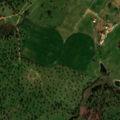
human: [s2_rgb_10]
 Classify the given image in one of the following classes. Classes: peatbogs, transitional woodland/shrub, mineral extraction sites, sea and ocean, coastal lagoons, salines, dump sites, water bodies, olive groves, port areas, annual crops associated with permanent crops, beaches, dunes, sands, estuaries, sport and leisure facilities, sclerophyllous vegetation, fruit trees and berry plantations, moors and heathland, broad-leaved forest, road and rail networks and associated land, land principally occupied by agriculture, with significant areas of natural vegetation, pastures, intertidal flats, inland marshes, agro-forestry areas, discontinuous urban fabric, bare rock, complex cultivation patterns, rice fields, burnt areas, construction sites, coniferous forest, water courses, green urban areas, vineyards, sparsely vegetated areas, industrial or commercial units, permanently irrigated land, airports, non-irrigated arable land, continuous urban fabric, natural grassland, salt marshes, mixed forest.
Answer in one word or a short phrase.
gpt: non-irrigated arable land, permanently irrigated land, pastures, agro-forestry areas